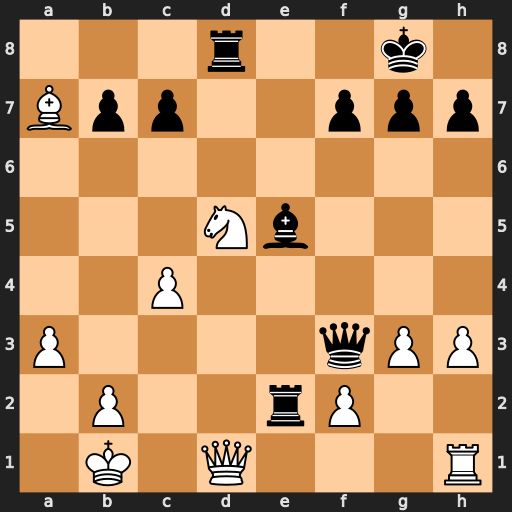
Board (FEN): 3r2k1/Bpp2ppp/8/3Nb3/2P5/P4qPP/1P2rP2/1K1Q3R
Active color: w
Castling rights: -
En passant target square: -
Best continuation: Ne7+ Kf8 Qxd8#